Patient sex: M
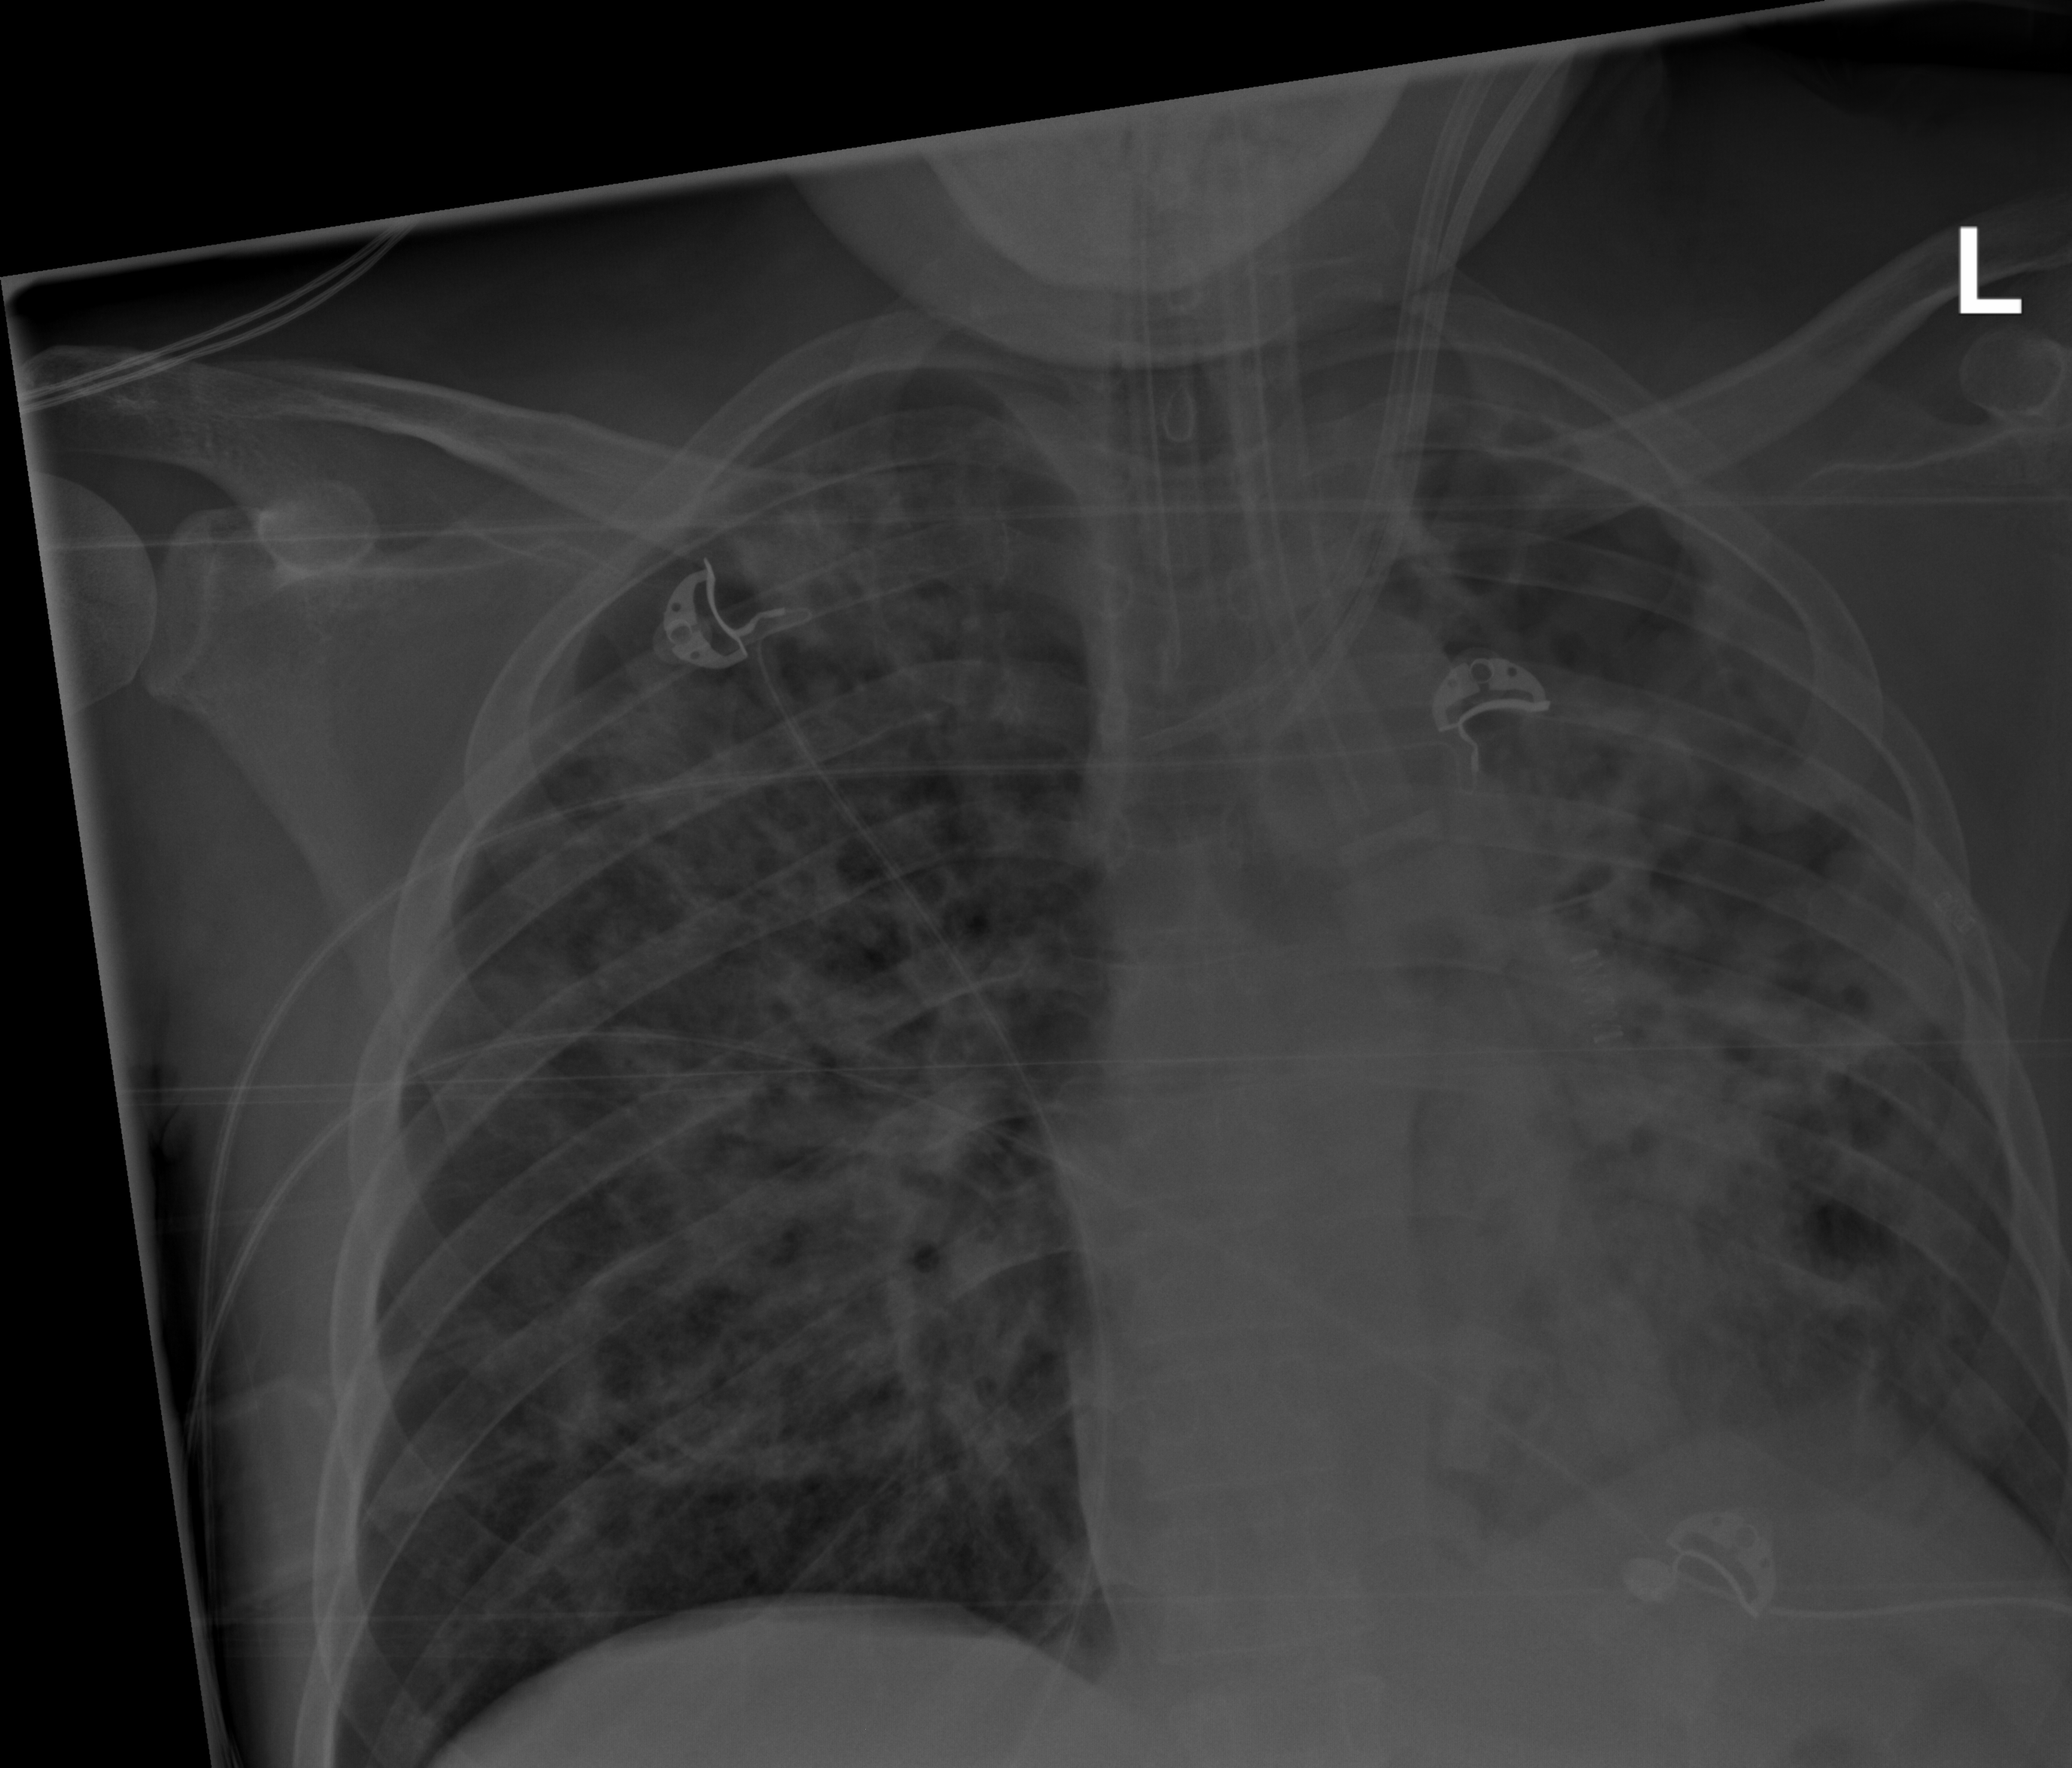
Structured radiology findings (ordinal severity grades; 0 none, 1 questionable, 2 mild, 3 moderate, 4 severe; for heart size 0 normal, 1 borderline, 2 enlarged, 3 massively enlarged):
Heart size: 1
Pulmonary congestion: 1
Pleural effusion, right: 0
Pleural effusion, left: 2
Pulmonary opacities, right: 3
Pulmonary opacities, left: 3
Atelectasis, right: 2
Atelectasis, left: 2